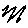
Label: zigzag